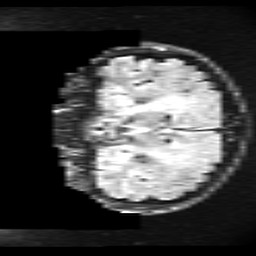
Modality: FLAIR
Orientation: coronal
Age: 52
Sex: female
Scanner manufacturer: ge
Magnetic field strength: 3 T
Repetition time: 11 s
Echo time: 0.1497 s